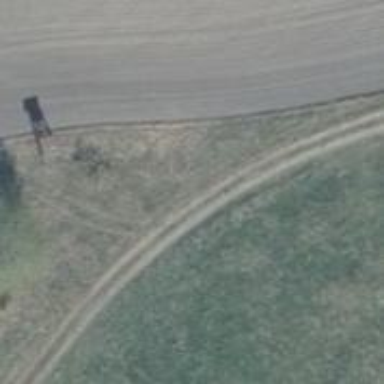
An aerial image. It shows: Sandy track with grade 4 tracktype.